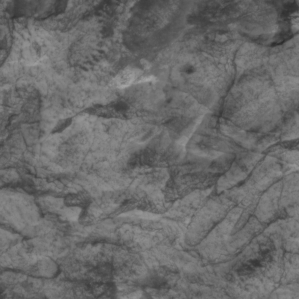
Label: non_frost